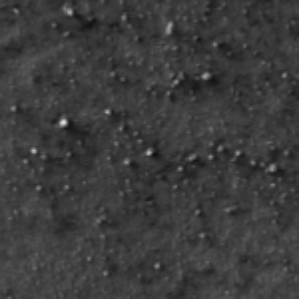
Label: frost